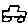
Label: car